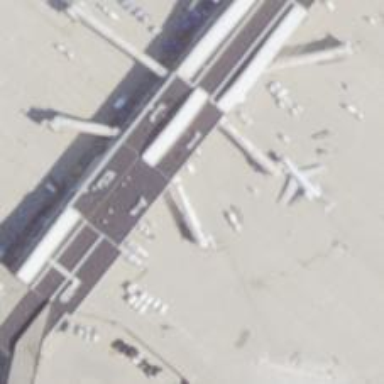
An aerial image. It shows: Airport gate.